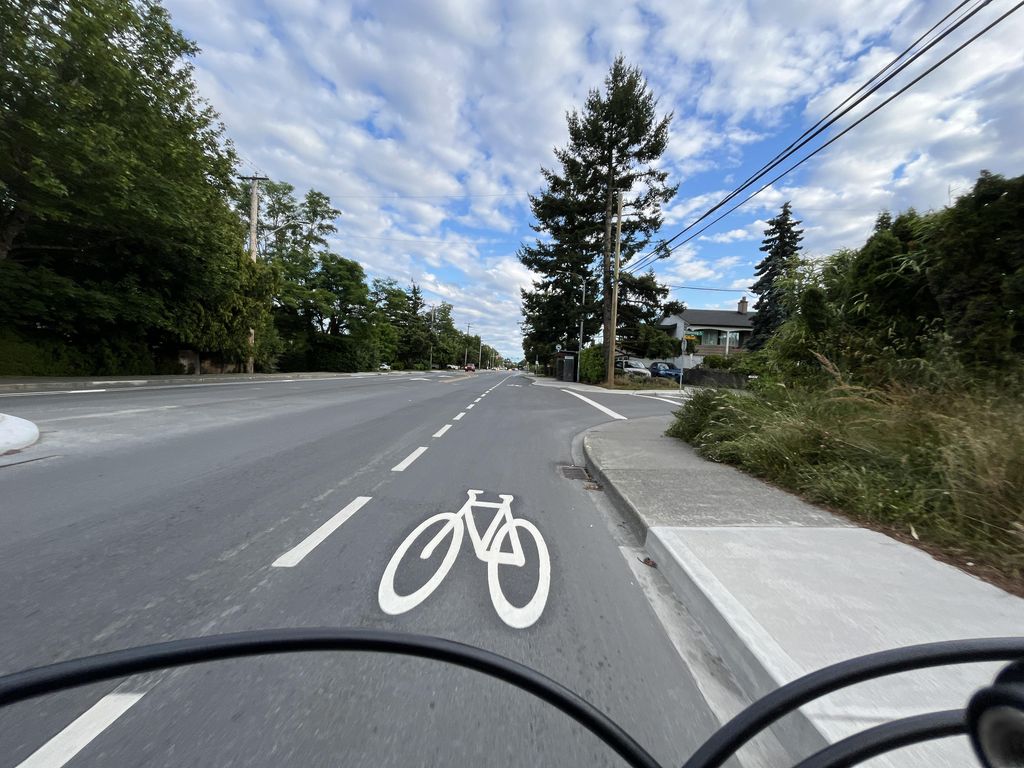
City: victoria